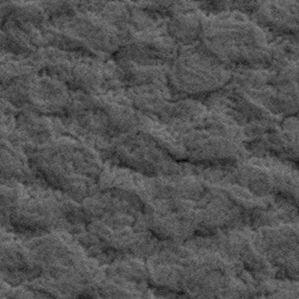
Label: frost